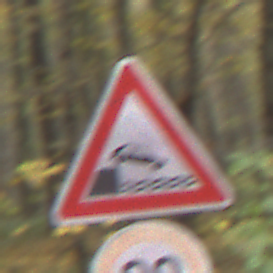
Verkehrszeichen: Ufer
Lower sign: Geschwindigkeit80
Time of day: MorningAfternoon
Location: Outdoor (Nature)
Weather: Overcast
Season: Autumn
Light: Natural